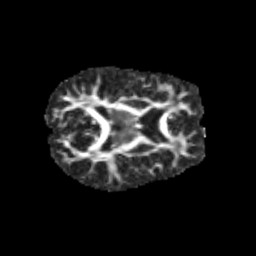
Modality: FA
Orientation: axial
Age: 11
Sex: female
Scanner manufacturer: siemens
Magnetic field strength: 3 T
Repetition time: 3.8 s
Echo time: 0.07 s